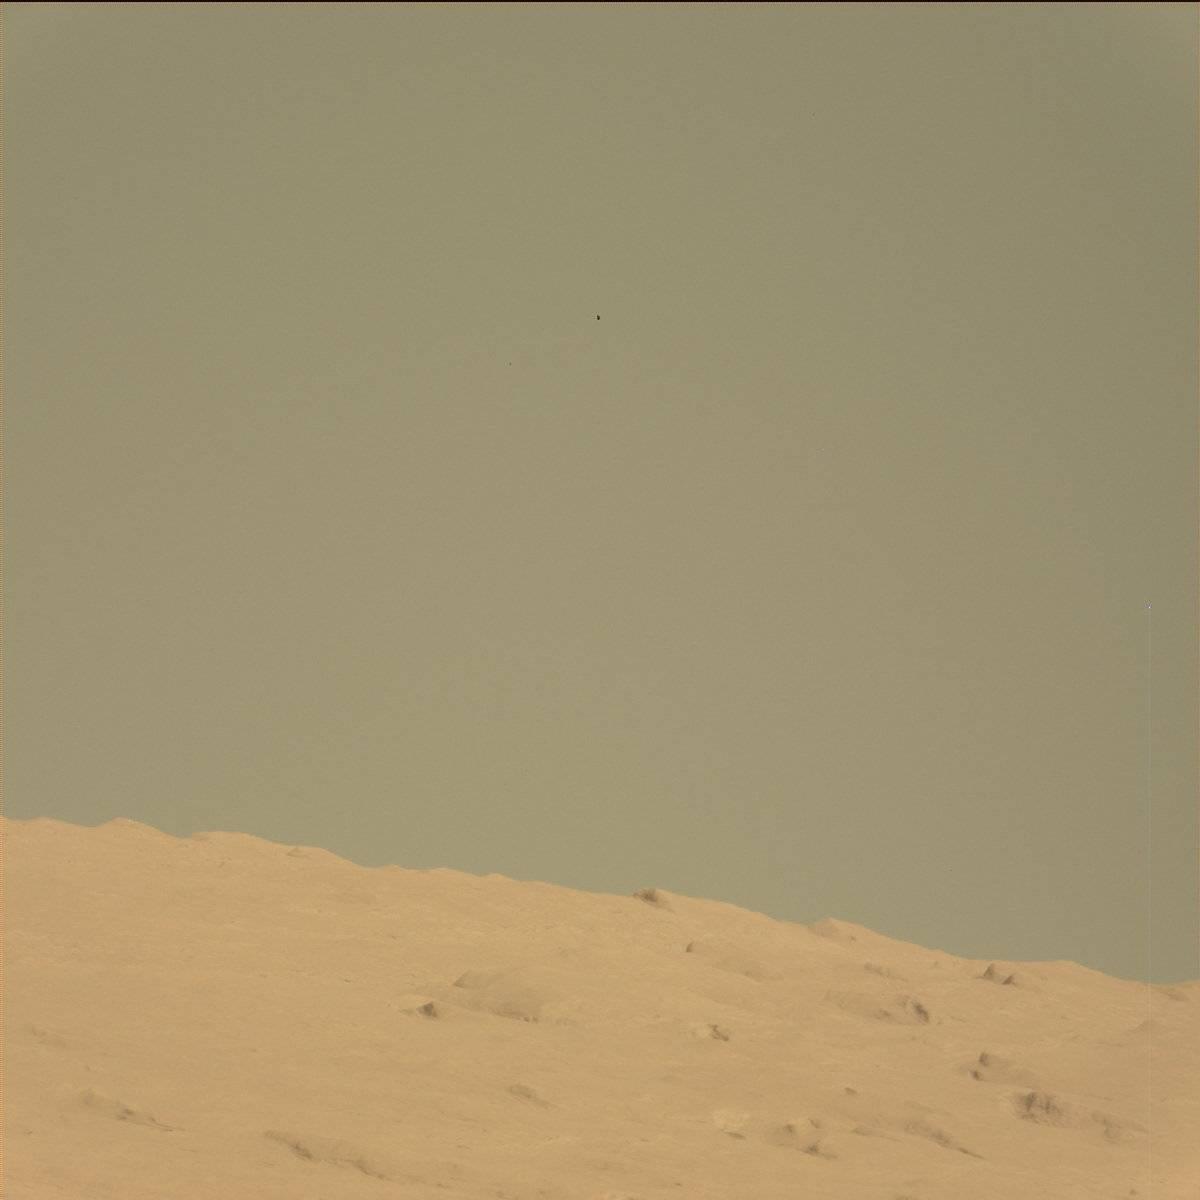
Terrain classes present: Ridge, Sky